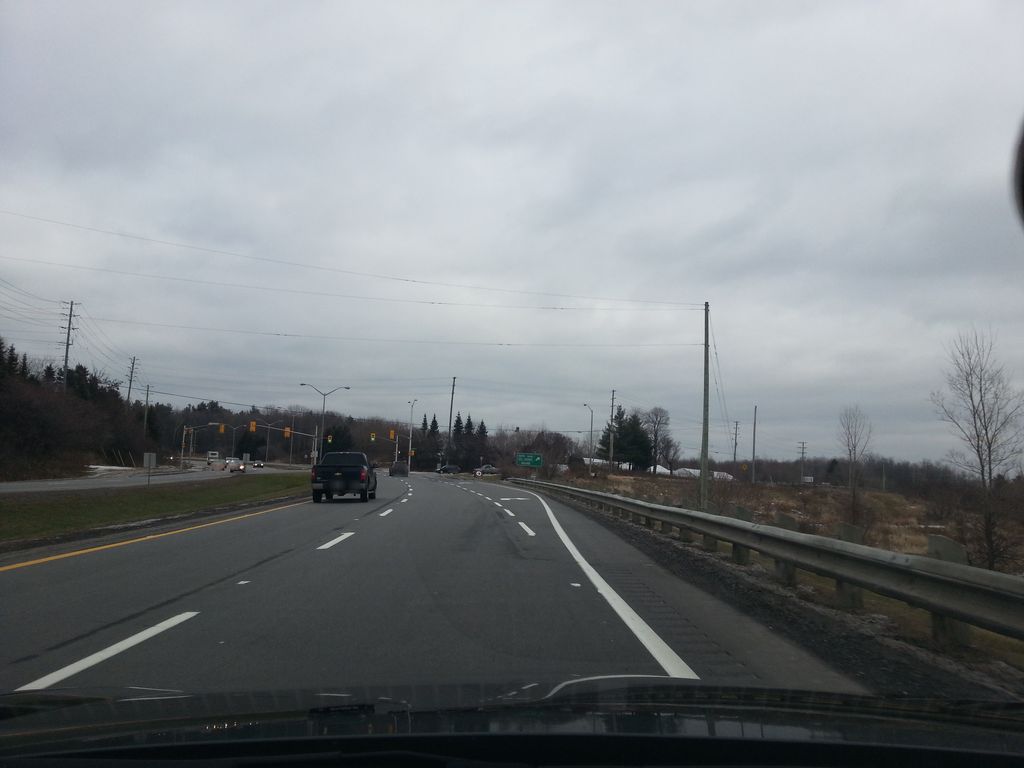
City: ottawa-gatineau